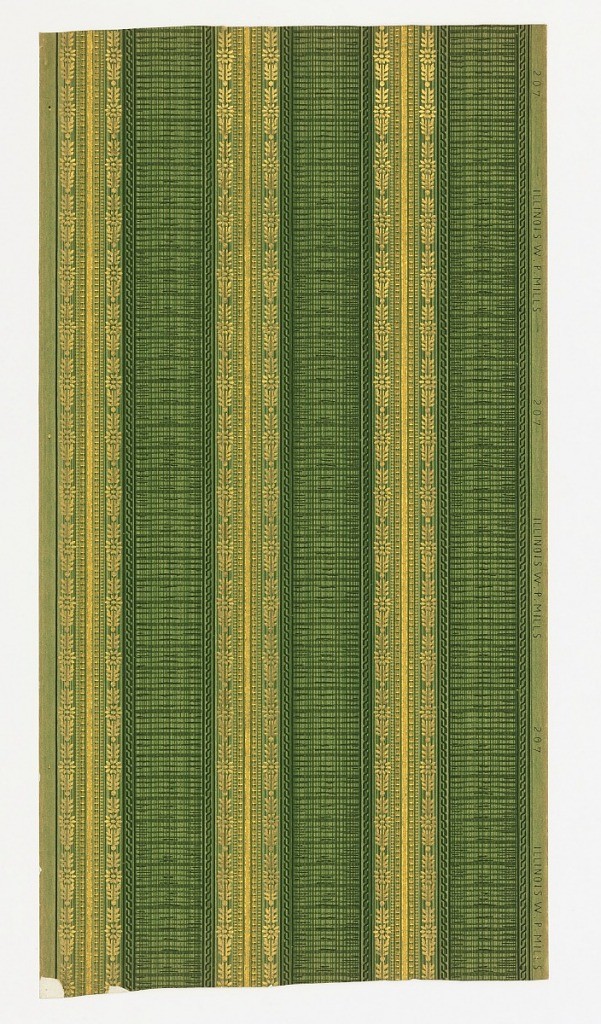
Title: Sidewall
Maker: Illinois W.P. Mills
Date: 1900–1920
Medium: Machine-printed
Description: Stripes of stylized floral motifs printed in gold on background of green simulated grasscloth.